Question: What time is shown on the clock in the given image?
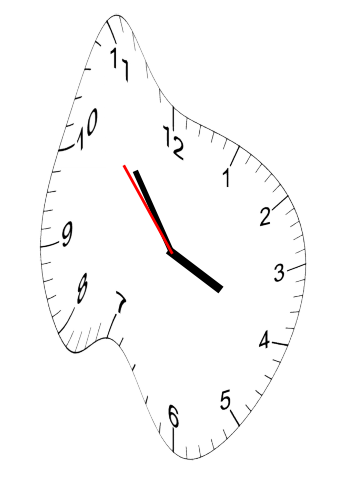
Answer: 03:53:53